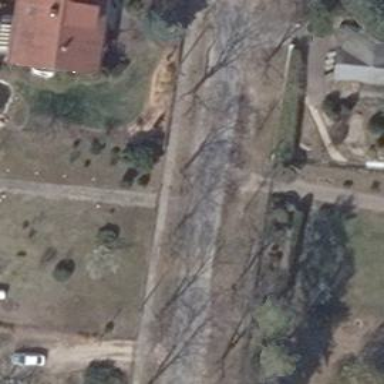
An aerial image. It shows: Driveway leading to service road.